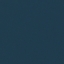
Land use / land cover: SeaLake